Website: walmart
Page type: address-validator
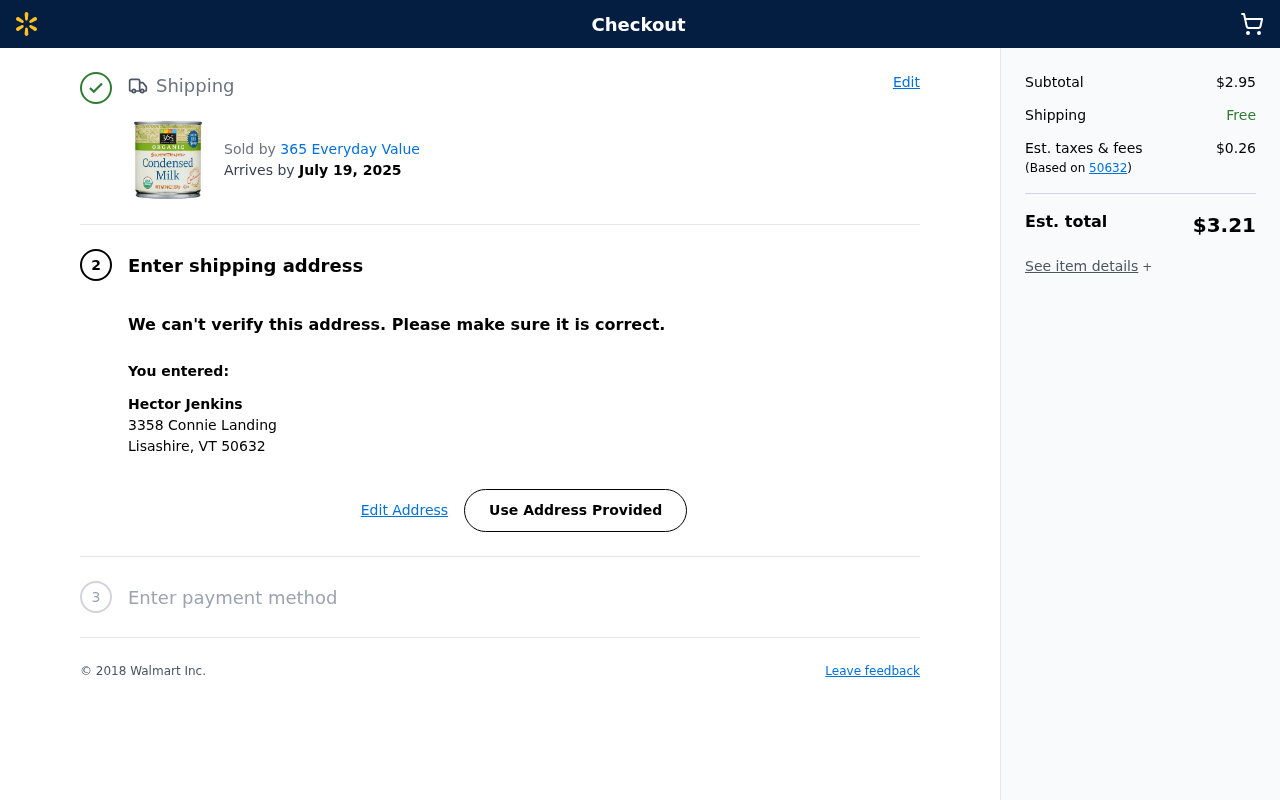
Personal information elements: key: PII_CITY_STATE_ZIP
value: Lisashire, VT 50632
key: PII_FULLNAME
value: Hector Jenkins
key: PII_POSTCODE
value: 50632
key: PII_STREET
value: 3358 Connie Landing
Product elements: key: PRODUCT1_BRAND
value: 365 Everyday Value
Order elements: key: ORDER_DELIVERY_DATE
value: July 19, 2025
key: ORDER_SUBTOTAL
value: $2.95
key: ORDER_SHIPPING_COST
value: Free
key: ORDER_TAX
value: $0.26
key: ORDER_TOTAL
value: $3.21